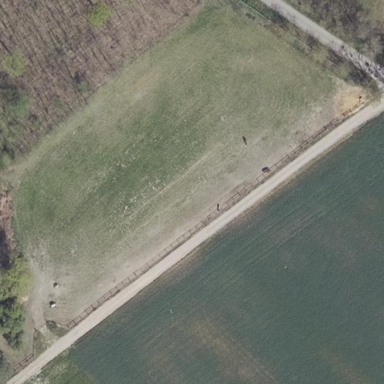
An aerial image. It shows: Meadow bordered by fence.